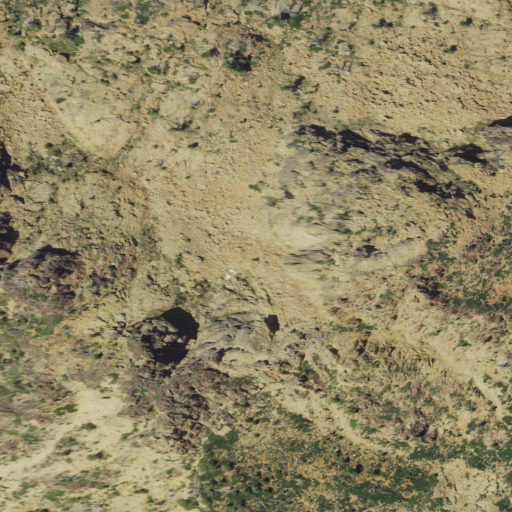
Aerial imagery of mountain in California named Red Butte containing shrub, barren land, grassland, and evergreen forest